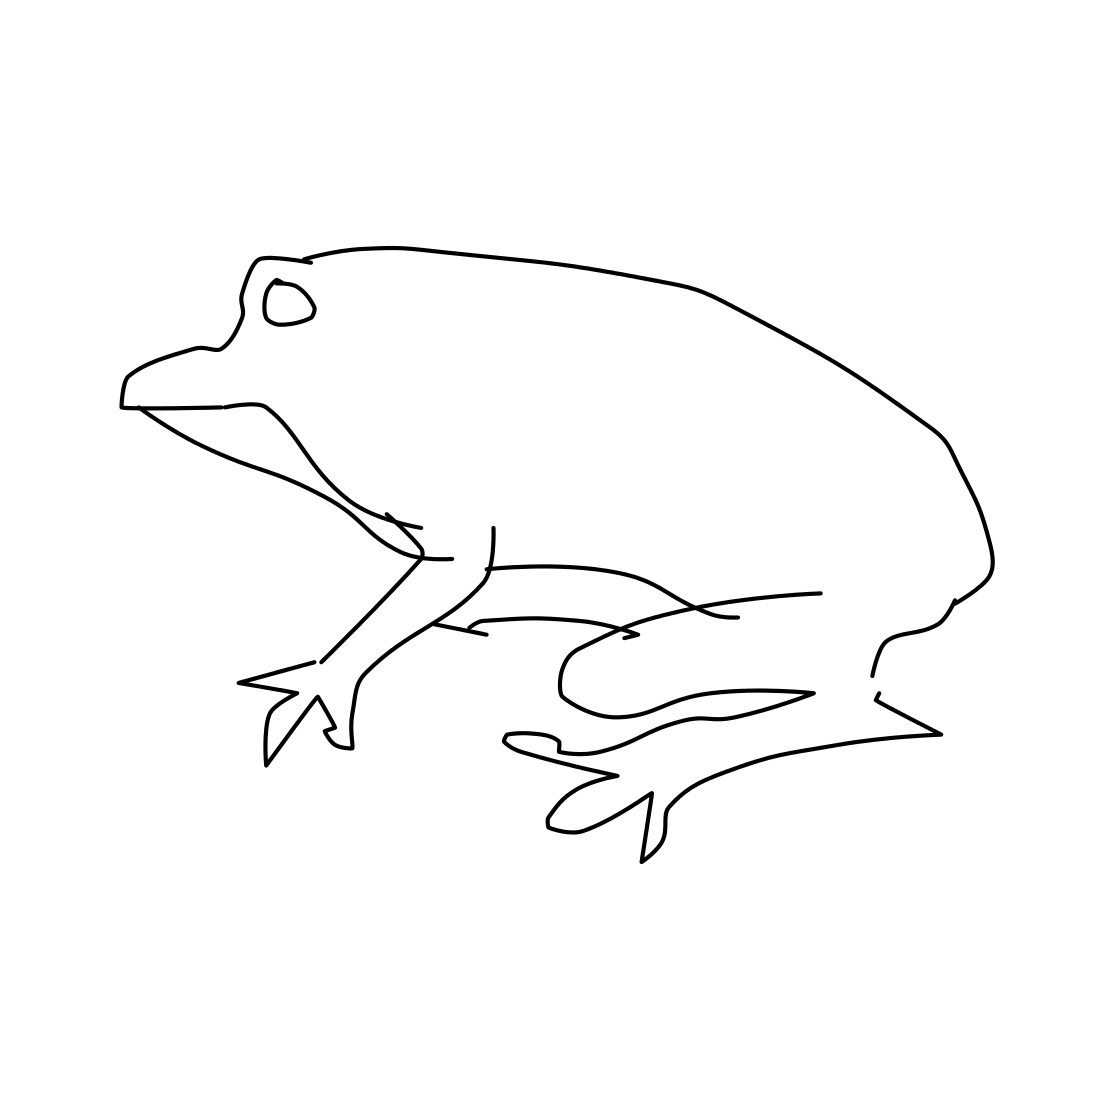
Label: frog